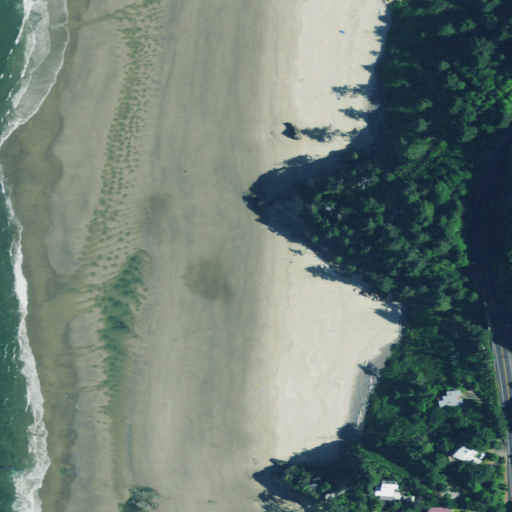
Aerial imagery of cape in Oregon named Point Meriwether containing open water, barren land, herbaceous wetlands, evergreen forest, open development, shrub, low intensity development, and medium intensity development